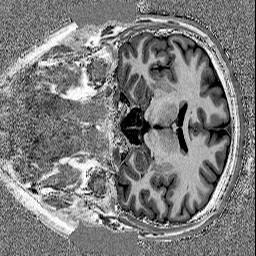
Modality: UNIT1
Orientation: coronal
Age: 20
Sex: male
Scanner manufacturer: siemens
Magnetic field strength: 3 T
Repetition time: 5 s
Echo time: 0.00298 s